Question: When i preview with android emulator, the layout preview is ok. But when I install the app in my mobile the views overlaps. It may be because of lack of space in the mobile screen but I have no idea. Please help me out. And also help me with making this app to work with all screen sizes. Thanks in advance.

Here is the xml code :
'''
<?xml version="1.0" encoding="utf-8"?>
<LinearLayout
xmlns:android="http://schemas.android.com/apk/res/android"
xmlns:app="http://schemas.android.com/apk/res-auto"
xmlns:tools="http://schemas.android.com/tools"
android:layout_width="match_parent"
android:layout_height="match_parent"
android:paddingBottom="16dp"
android:paddingLeft="16dp"
android:paddingRight="16dp"
android:paddingTop="16dp"
android:orientation="vertical"
android:background="@drawable/newbackground"
tools:context=".MainActivity">
<RelativeLayout
android:layout_width="match_parent"
android:layout_height="300dp">
<ImageView
android:id="@+id/imageView"
android:layout_width="wrap_content"
android:layout_height="wrap_content"
android:layout_alignParentTop="true"
android:layout_centerHorizontal="true"
android:layout_marginTop="40dp"
app:srcCompat="@drawable/dicee_logo" />
</RelativeLayout>
<LinearLayout
android:layout_width="match_parent"
android:layout_height="wrap_content"
android:orientation="horizontal">
<ImageView
android:id="@+id/dicee_right"
android:layout_width="wrap_content"
android:layout_height="wrap_content"
android:layout_weight="1"
app:srcCompat="@drawable/dice1" />
<ImageView
android:id="@+id/dicee_left"
android:layout_width="wrap_content"
android:layout_height="wrap_content"
android:layout_weight="1"
app:srcCompat="@drawable/dice2" />
</LinearLayout>
<RelativeLayout
android:layout_width="match_parent"
android:layout_height="match_parent"
android:orientation="vertical">
<Button
android:id="@+id/roll_button"
android:layout_width="wrap_content"
android:layout_height="wrap_content"
android:layout_alignParentTop="true"
android:layout_centerHorizontal="true"
android:layout_marginTop="61dp"
android:background="@color/colorPrimary"
android:text="@string/button_text"
android:textColor="@android:color/white" />
<Button
android:id="@+id/next_button"
android:layout_width="wrap_content"
android:layout_height="wrap_content"
android:layout_alignEnd="@+id/roll_button"
android:layout_alignParentBottom="true"
android:layout_alignRight="@+id/roll_button"
android:layout_marginBottom="25dp"
android:background="@android:color/holo_blue_light"
android:text="Next page" />
</RelativeLayout>
</LinearLayout>
'''
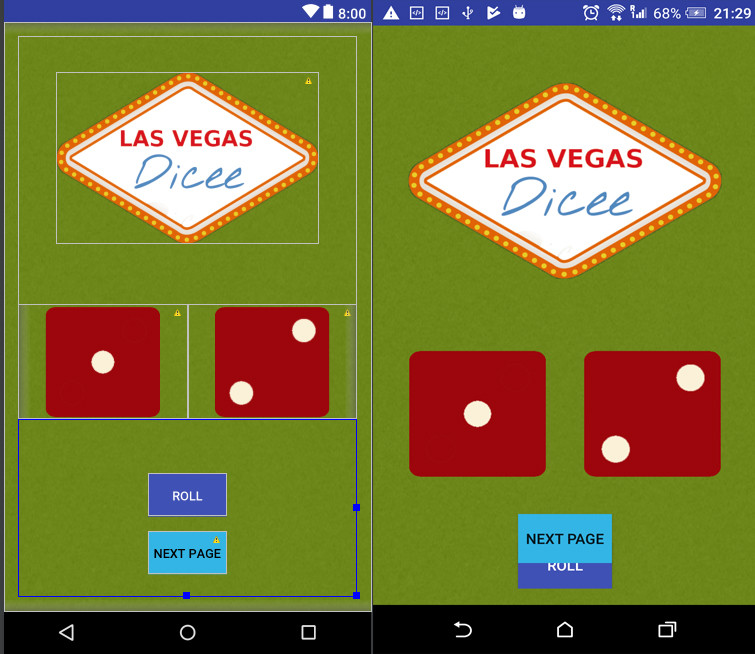
Answer: This will keep the 2 textview to bottom and will expand in whatever view you use
'''
<?xml version="1.0" encoding="utf-8"?>
<LinearLayout
xmlns:android="http://schemas.android.com/apk/res/android"
xmlns:app="http://schemas.android.com/apk/res-auto"
android:layout_width="match_parent"
android:layout_height="match_parent"
android:gravity="center"
android:orientation="vertical">
<ImageView
android:id="@+id/imageView"
android:layout_width="match_parent"
android:layout_height="0dp"
android:layout_weight="1"
android:scaleType="centerInside"
android:src="@drawable/ic_word" />
<LinearLayout
android:layout_width="match_parent"
android:layout_height="wrap_content"
android:orientation="horizontal">
<ImageView
android:id="@+id/dicee_right"
android:layout_width="wrap_content"
android:layout_height="wrap_content"
android:layout_weight="1"
app:srcCompat="@drawable/ic_word" />
<ImageView
android:id="@+id/dicee_left"
android:layout_width="wrap_content"
android:layout_height="wrap_content"
android:layout_weight="1"
app:srcCompat="@drawable/ic_pdf" />
</LinearLayout>
<Button
android:id="@+id/roll_button"
android:layout_width="wrap_content"
android:layout_height="wrap_content"
android:layout_marginTop="30dp"
android:background="@color/colorPrimary"
android:text="text"
android:textColor="@android:color/white" />
<Button
android:id="@+id/next_button"
android:layout_width="wrap_content"
android:layout_height="wrap_content"
android:layout_margin="30dp"
android:background="@android:color/holo_blue_light"
android:text="Next page" />
</LinearLayout>
'''